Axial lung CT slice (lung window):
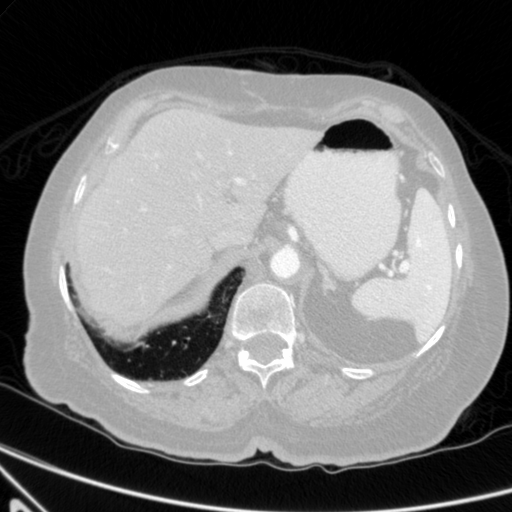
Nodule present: no